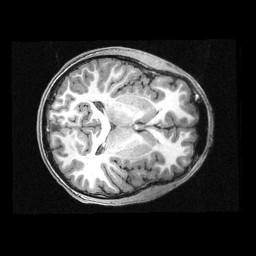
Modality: T1w
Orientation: axial
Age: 13
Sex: male
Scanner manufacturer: siemens
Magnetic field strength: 3 T
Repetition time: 2.3 s
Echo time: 0.00336 s